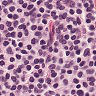
Metastatic tissue present: no